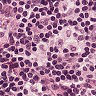
Metastatic tissue present: no